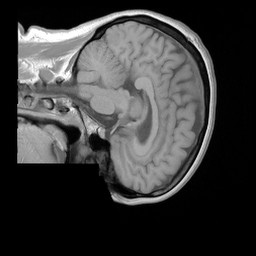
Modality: T1w
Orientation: sagittal
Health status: ill
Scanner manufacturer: siemens
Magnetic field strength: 3 T
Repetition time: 0.44 s
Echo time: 0.00266 s